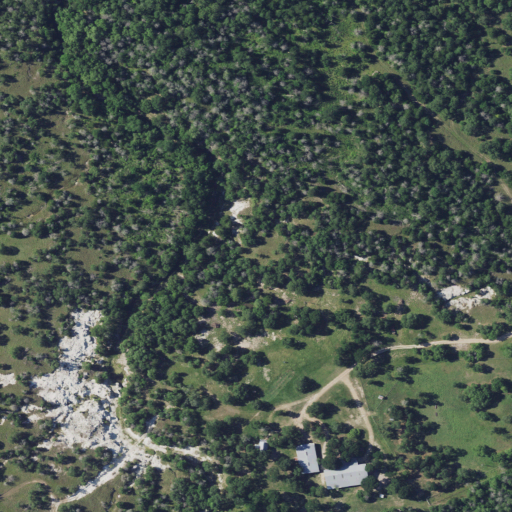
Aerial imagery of cliff(s) in Texas named White Bluffs containing evergreen forest, pasture, deciduous forest, shrub, mixed forest, grassland, woody wetlands, medium intensity development, and low intensity development